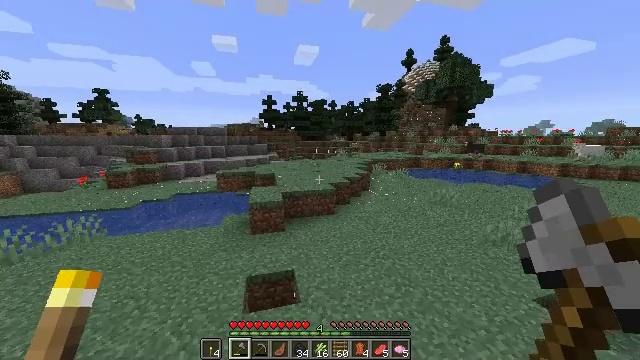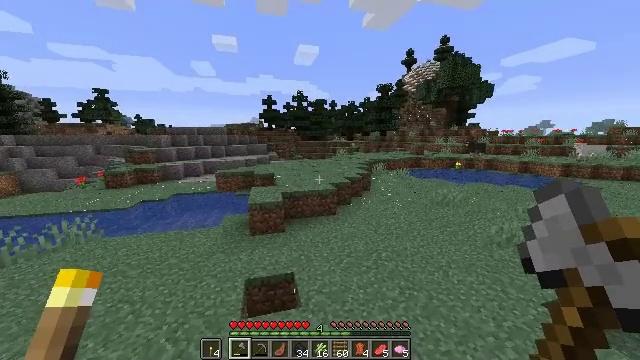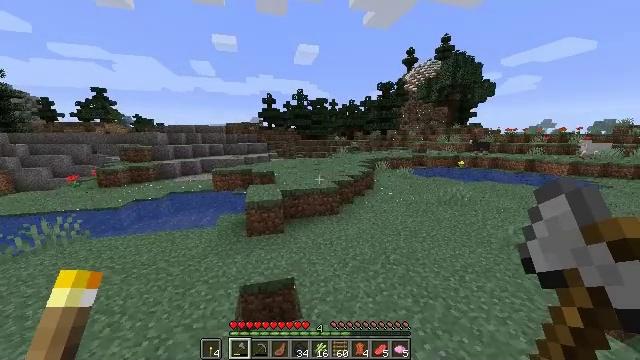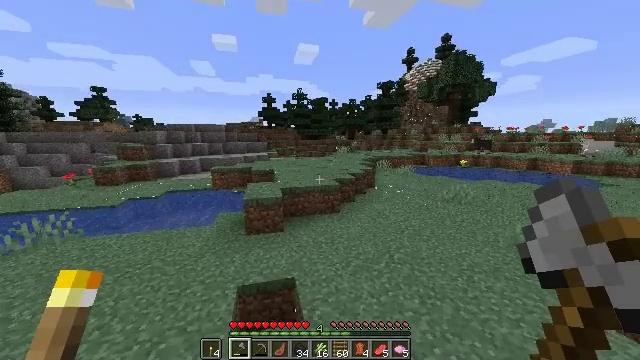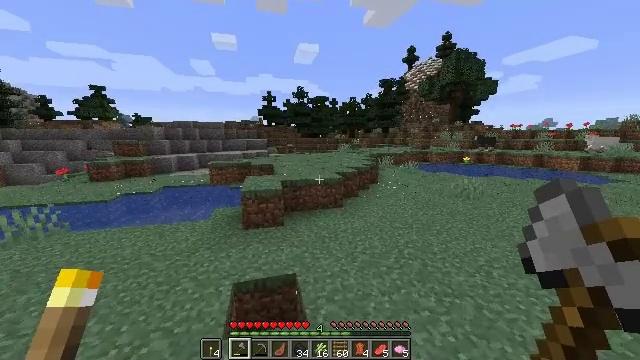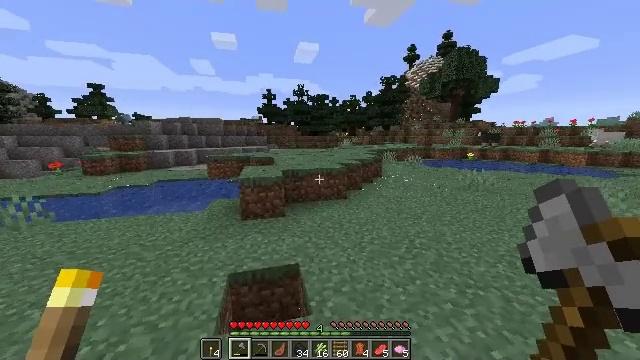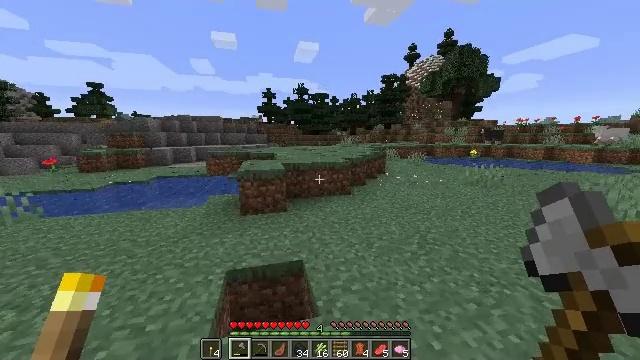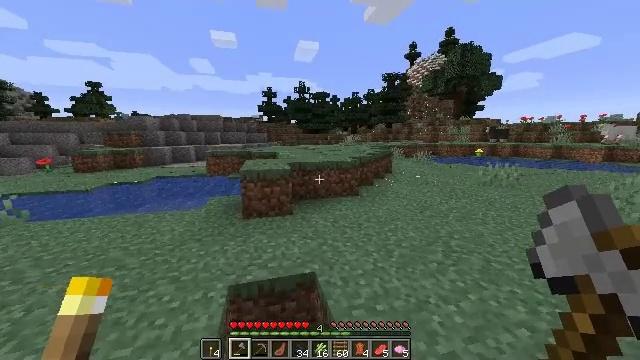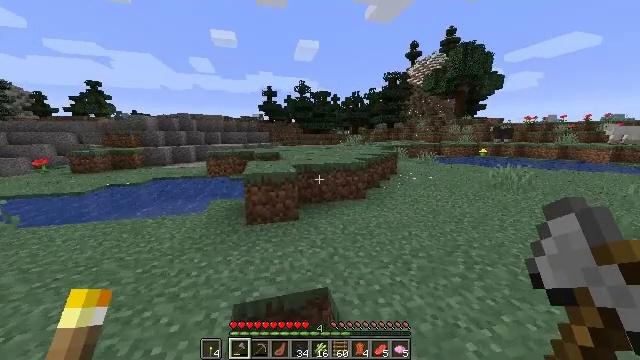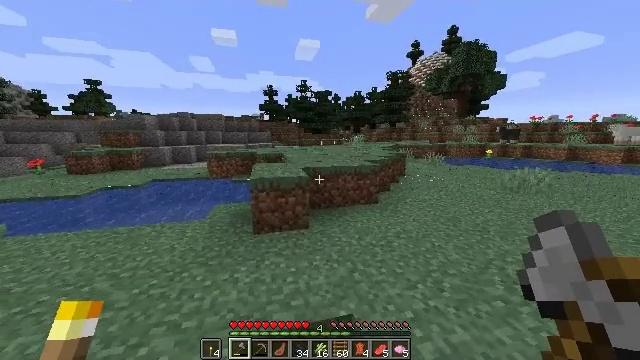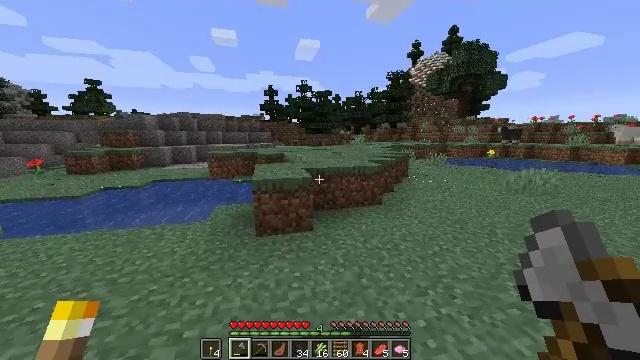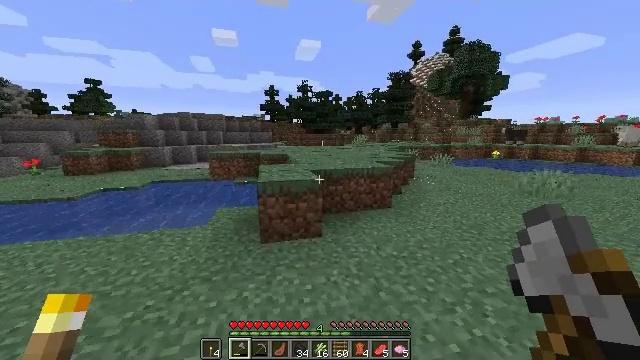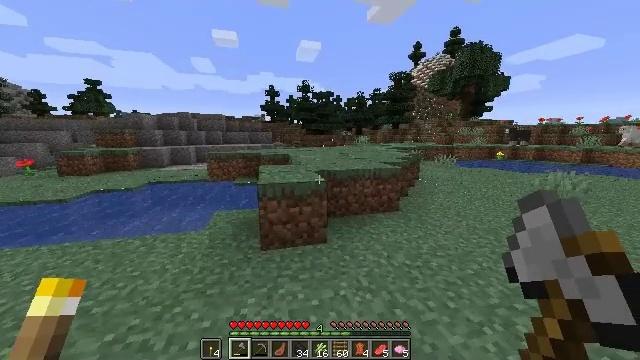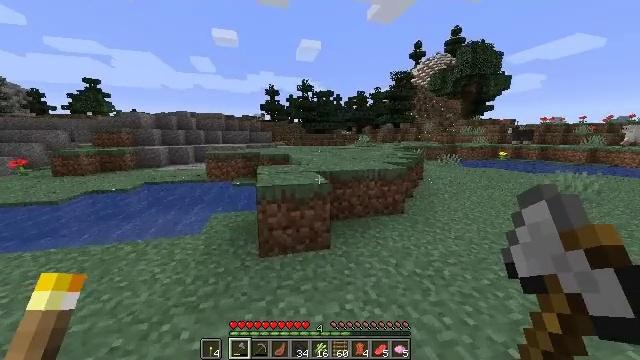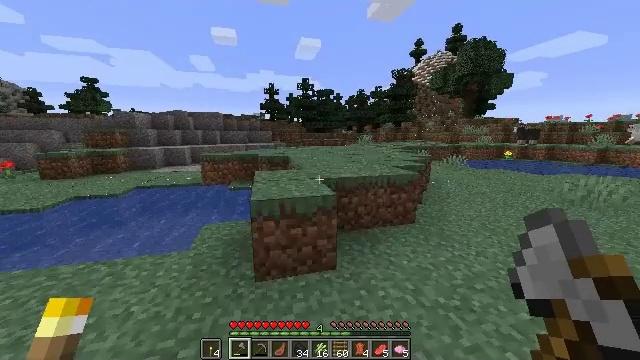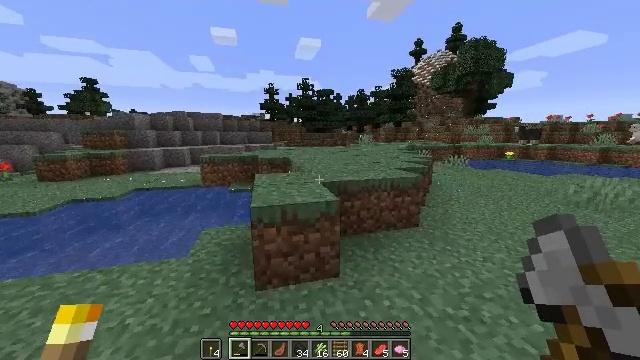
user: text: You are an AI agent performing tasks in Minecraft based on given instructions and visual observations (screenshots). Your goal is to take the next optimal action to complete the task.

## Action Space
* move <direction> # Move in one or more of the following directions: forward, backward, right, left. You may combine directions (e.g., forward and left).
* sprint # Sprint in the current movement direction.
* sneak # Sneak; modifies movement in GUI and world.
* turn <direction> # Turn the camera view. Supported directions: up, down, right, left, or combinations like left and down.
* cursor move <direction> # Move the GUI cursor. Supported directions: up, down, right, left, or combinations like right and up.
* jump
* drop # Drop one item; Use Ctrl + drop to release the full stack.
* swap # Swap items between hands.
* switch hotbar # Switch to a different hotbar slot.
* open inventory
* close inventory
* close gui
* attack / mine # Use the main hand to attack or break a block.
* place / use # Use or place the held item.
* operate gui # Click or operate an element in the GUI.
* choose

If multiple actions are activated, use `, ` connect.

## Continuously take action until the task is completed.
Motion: motion action
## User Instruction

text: Combat the cow.
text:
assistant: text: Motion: move forward, sprint
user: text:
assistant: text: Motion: move forward, sprint
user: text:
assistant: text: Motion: move forward and move left, sprint
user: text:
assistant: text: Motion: move forward and move left, sprint
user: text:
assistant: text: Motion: move forward and move left, sprint
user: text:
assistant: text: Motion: move forward and move left, sprint
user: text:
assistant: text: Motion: move forward and move left, sprint
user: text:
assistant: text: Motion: move forward and move left, sprint
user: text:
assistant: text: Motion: move forward and move left, sprint
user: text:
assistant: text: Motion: move forward and move left, sprint
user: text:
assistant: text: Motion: move forward, sprint
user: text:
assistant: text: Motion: move forward, sprint
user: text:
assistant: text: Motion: move forward, sprint
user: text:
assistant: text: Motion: move forward, sprint
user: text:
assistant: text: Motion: move forward, sprint, jump
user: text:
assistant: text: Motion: move forward, sprint, jump
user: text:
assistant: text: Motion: move forward, sprint, jump
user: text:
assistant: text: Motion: move forward, sprint, jump
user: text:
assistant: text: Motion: move forward and move left, sprint
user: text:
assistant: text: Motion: move forward and move left, sprint
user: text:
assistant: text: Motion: move forward and move left, sprint
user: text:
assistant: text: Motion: move forward and move left, sprint
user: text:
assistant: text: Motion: move forward and move left, sprint
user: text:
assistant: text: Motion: move forward, sprint
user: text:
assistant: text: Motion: move forward, sprint
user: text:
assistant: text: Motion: move forward, sprint
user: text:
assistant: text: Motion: move forward, sprint
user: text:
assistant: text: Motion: move forward, sprint
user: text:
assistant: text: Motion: move forward, sprint
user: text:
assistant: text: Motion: move forward, sprint